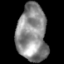
Tissue: skin
Cell type: Epithelial cells
Senescence score: 0.2825
Nuclear area (px): 1674
Mean DAPI intensity: 139.14